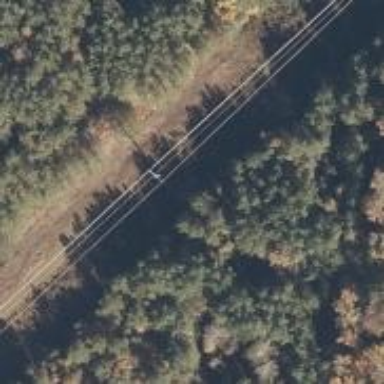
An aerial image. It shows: Power pole.